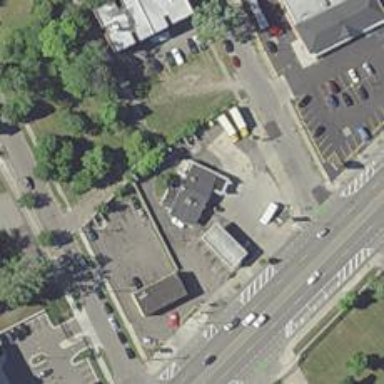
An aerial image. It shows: Convenience shop.